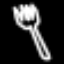
Label: fork